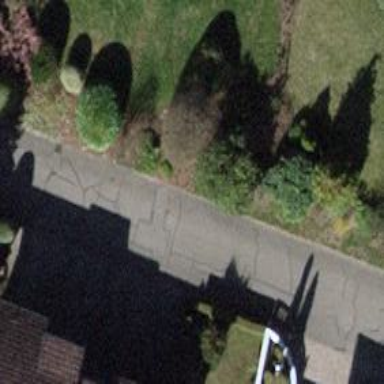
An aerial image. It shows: Asphalt road in residential area.